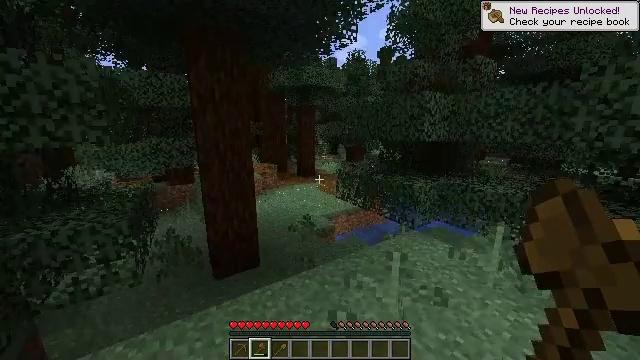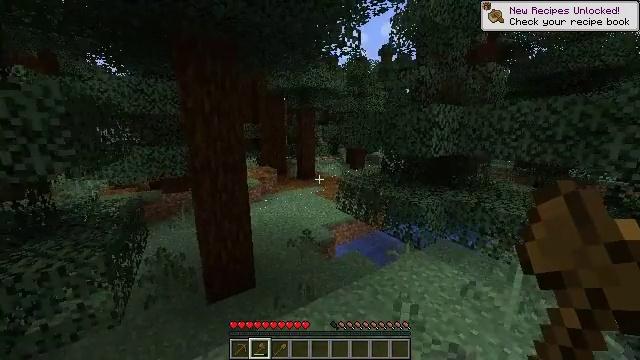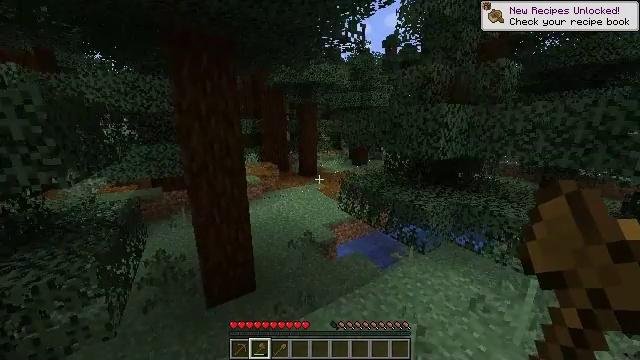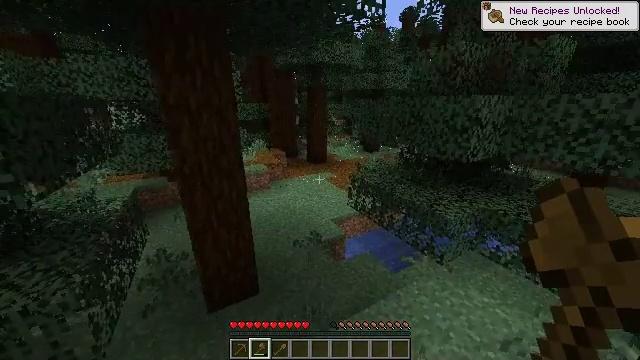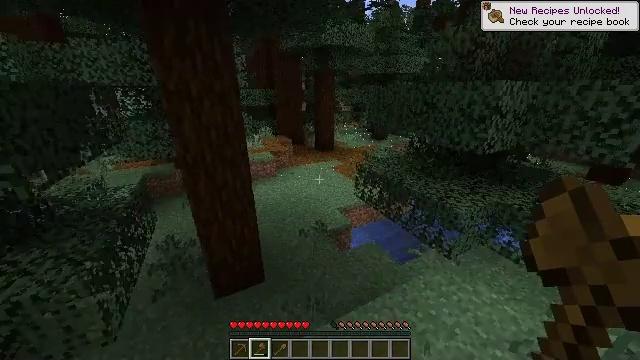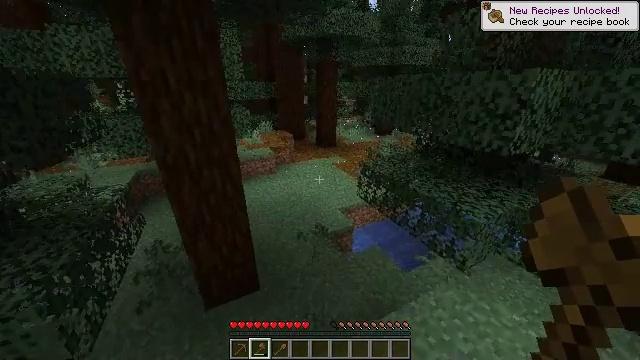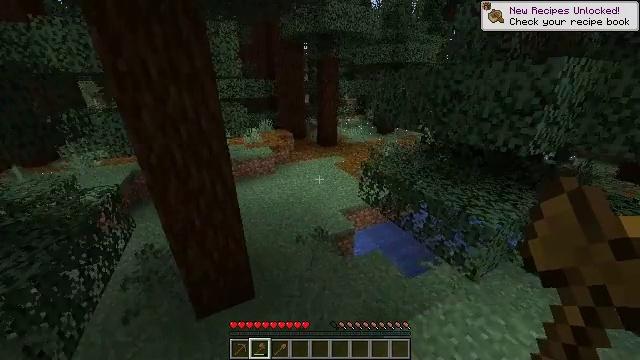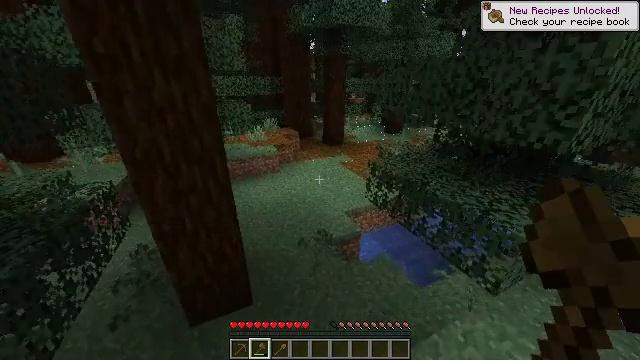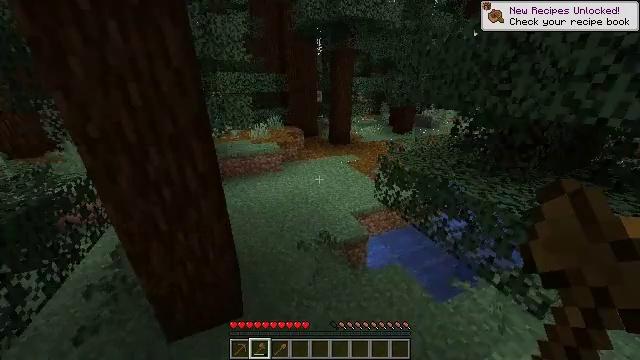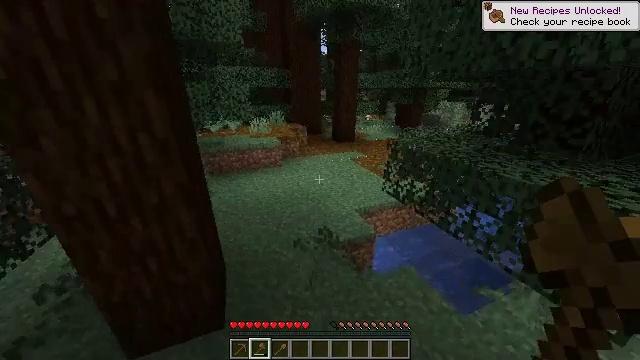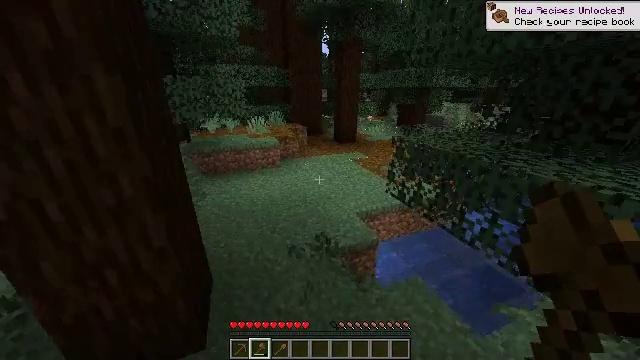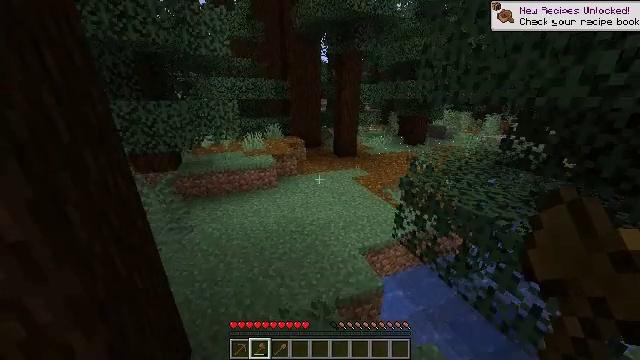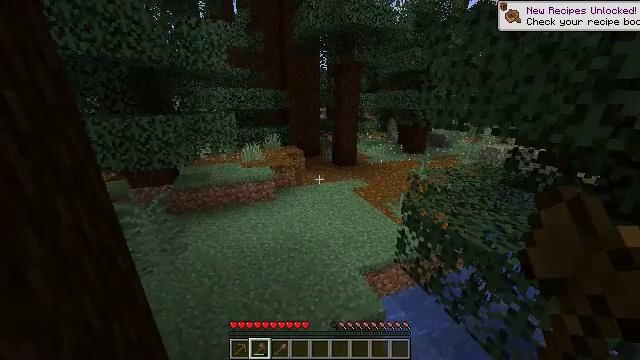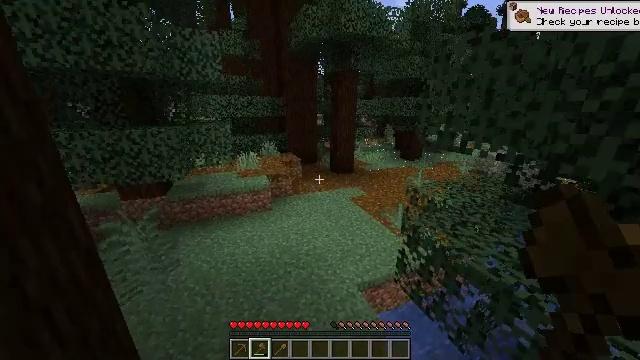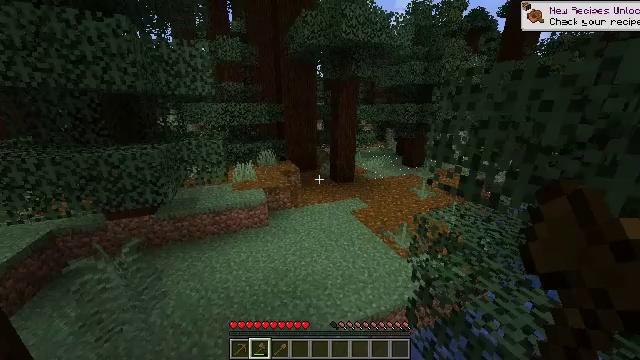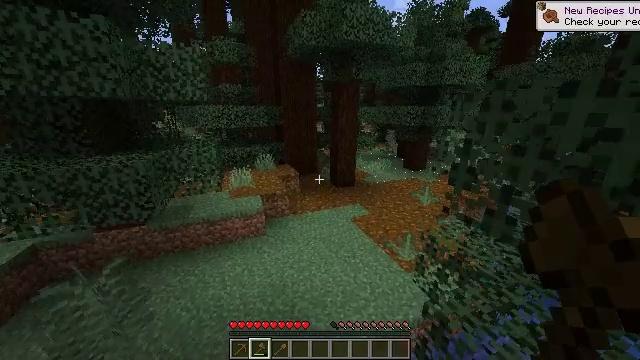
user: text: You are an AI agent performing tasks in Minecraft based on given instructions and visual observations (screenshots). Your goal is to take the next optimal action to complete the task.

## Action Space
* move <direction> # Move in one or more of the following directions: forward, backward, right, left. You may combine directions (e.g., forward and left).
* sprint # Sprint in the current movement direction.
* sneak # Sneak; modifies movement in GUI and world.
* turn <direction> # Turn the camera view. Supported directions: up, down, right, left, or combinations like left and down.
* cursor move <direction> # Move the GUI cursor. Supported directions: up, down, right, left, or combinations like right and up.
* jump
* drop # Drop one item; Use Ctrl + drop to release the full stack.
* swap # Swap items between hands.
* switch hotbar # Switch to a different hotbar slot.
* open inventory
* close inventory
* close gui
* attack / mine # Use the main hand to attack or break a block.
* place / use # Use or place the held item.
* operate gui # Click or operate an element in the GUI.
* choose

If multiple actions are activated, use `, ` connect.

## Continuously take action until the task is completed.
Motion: motion action
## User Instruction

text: Extract mossy cobblestone using a pickaxe.
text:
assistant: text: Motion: move forward, sprint, jump
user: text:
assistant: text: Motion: move forward, sprint, turn down, jump
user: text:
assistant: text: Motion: move forward, sprint, turn left and down, jump
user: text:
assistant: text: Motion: move forward, sprint, turn left and down, jump
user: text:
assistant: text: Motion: move forward, sprint, turn down, jump
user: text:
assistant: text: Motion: move forward, sprint, jump
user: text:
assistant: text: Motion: move forward, sprint, turn left, jump
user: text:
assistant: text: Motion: move forward, sprint, turn left, jump
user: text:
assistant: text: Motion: move forward, sprint, turn left, jump
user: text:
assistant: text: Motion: move forward, sprint, jump
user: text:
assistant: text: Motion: move forward, sprint, turn up, jump
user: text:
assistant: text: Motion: move forward, sprint, turn up, jump
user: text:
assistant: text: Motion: move forward, sprint, turn up, jump
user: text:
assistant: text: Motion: move forward, sprint, jump
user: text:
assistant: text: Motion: move forward, sprint, jump
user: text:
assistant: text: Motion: move forward, sprint, turn right and up, jump
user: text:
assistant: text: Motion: move forward, sprint, turn right and up, jump
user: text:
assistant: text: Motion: move forward, sprint, turn right and up, jump
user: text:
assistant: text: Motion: move forward, sprint, turn right and up, jump
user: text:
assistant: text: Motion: move forward, sprint, turn right, jump
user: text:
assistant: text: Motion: move forward, sprint, turn right, jump
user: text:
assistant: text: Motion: move forward, sprint, turn right, jump
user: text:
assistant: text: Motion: move forward, sprint, turn right, jump
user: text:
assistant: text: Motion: move forward, sprint, turn right, jump
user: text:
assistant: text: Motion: move forward, sprint, turn right, jump
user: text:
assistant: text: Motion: move forward, sprint, turn right, jump
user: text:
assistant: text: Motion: move forward, sprint, turn right, jump
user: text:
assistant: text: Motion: move forward, sprint, turn right, jump
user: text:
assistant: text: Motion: move forward, sprint, jump
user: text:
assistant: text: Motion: move forward, sprint, jump